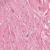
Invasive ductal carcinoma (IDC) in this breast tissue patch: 0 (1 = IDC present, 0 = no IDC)